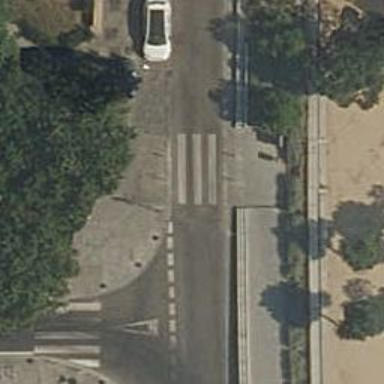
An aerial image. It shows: Uncontrolled road crossing.